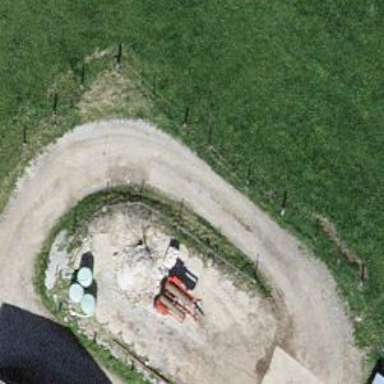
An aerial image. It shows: Driveway.